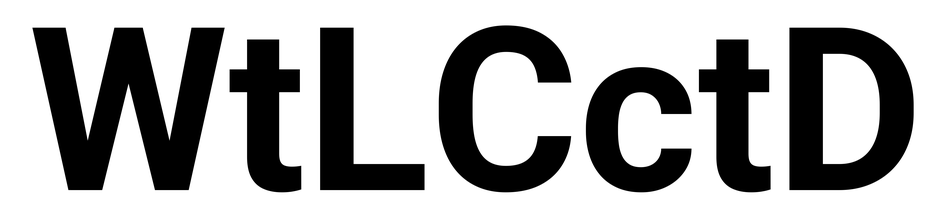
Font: Roboto_Bold